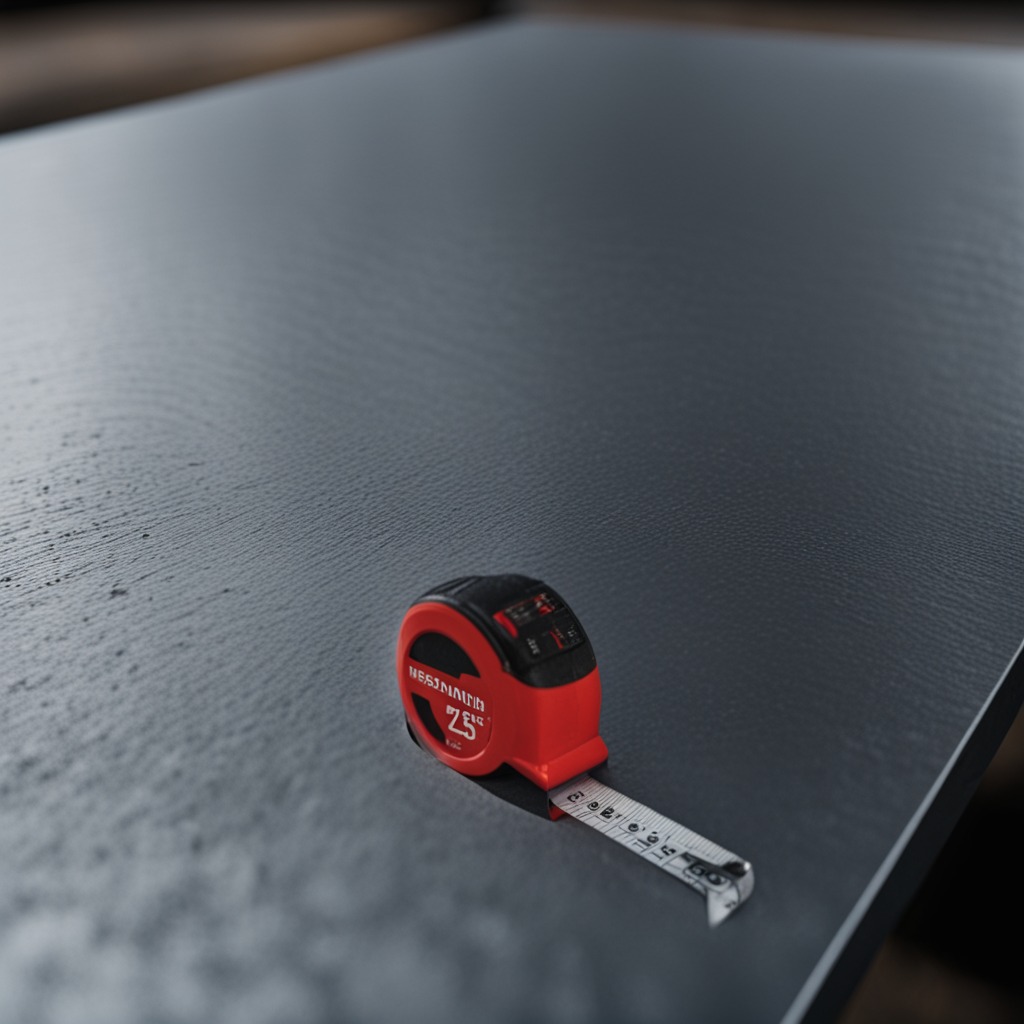
A measuring tape is lying on the cold steel table in a mining workshop.